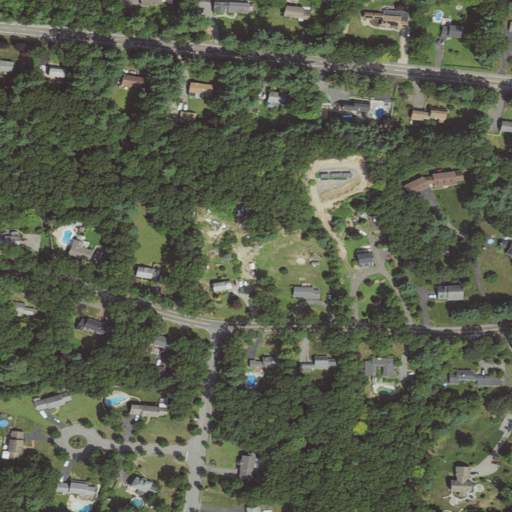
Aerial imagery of ridge(s) in Massachusetts named Tumbledown Hill containing low intensity development, mixed forest, open development, deciduous forest, medium intensity development, evergreen forest, woody wetlands, and pasture